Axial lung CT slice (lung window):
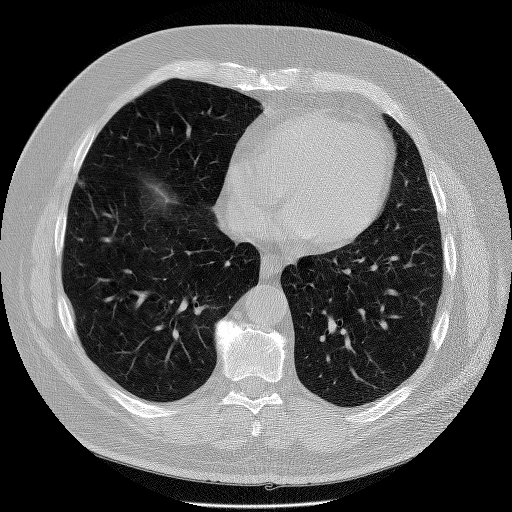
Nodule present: no